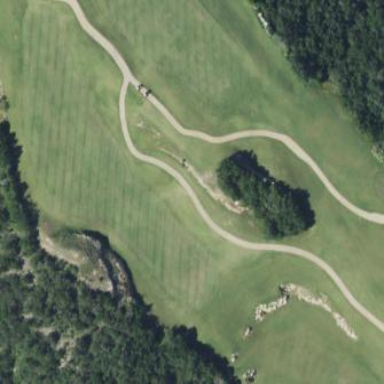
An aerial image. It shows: Rough area in golf course.